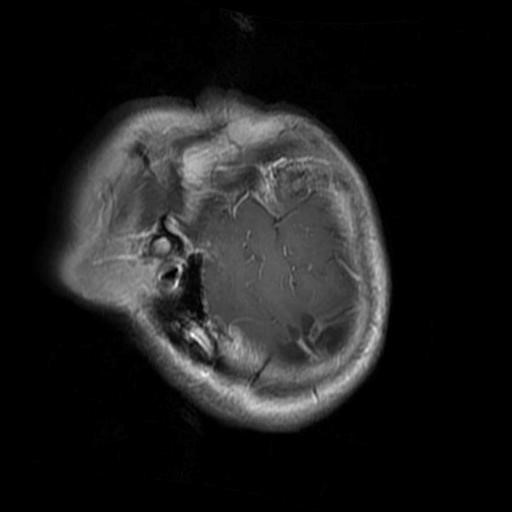
Label: brain_glioma